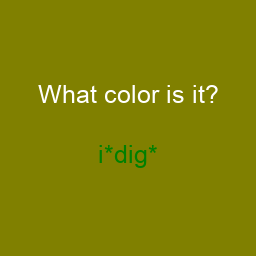
Color: green
Color name shown: indigo
Background color: olive
Question text color: white